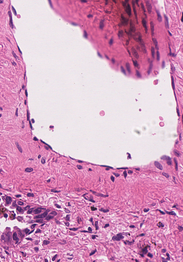
Tumor epithelial tissue: yes
Tumor-associated stroma tissue: yes
Normal tissue: no